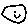
Label: smiley face